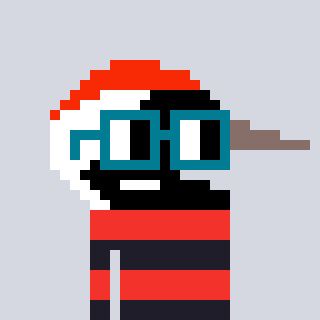
a pixel art character with square dark green glasses, a crane-shaped head and a grayscale-colored body on a cool background